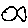
Label: fish